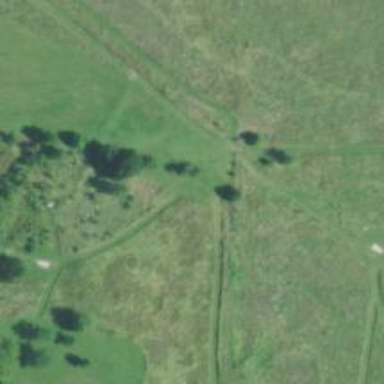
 perfect for leisurely sports activities."